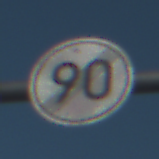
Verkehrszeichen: EndeGeschwindigkeit90
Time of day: MorningAfternoon
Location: Outdoor (Nature)
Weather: Clear
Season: NotSpecified
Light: Natural